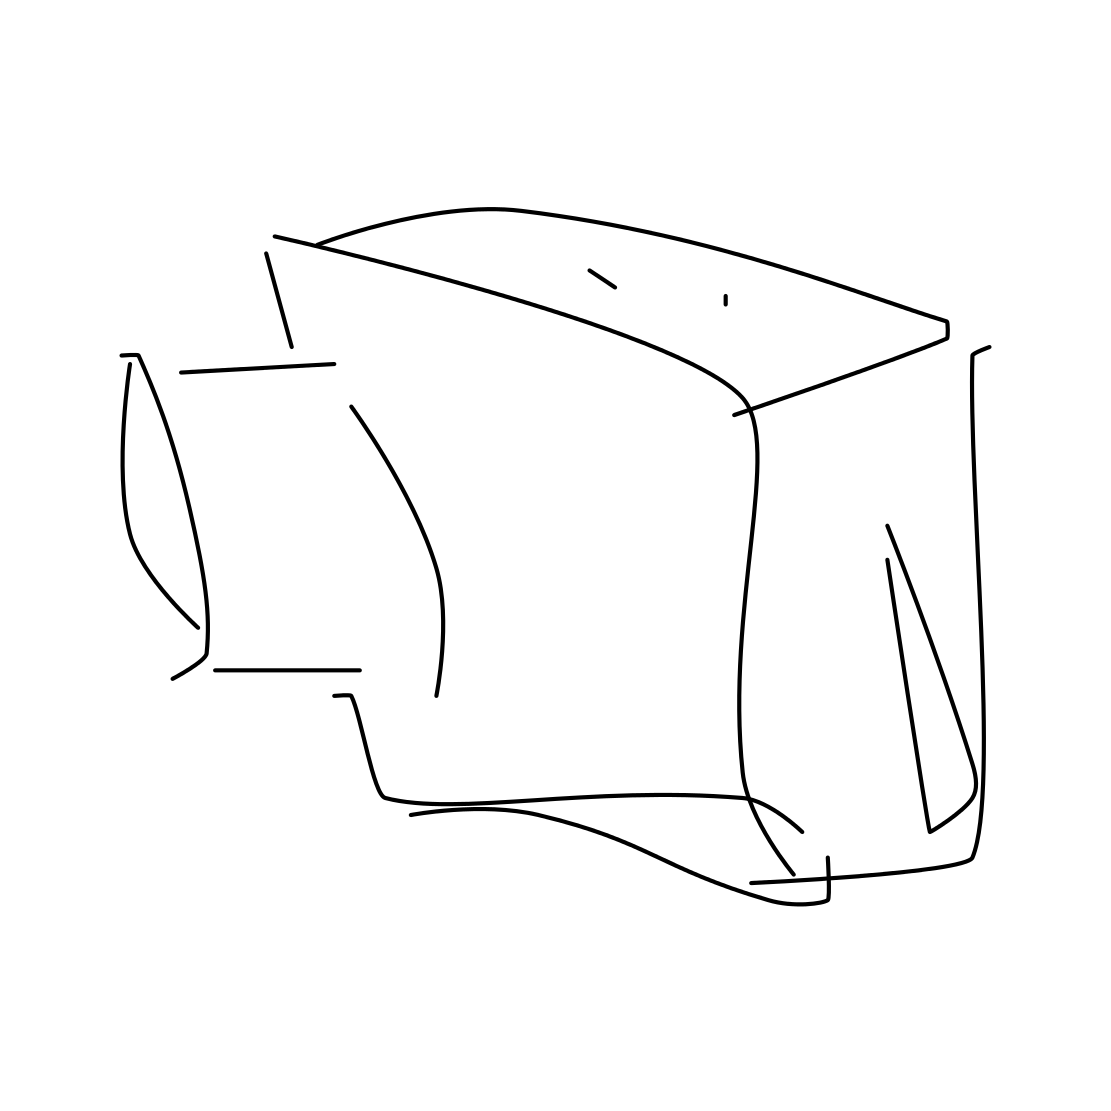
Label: camera